Question: Please view the attached image , inside StackPane number "1" , i added an image which called "Icon" , and i changed its Y Position to be at the top of StackPane , but what happened that the extra of Image Icon didn't be hidden automatically although of setting max size to the StackPane ,
so what i want to do is to hide the outage of StackPane , as shown in StackPane number "2" ,
Notice : i made StackPane number "2" using photoshop , to explain what i mean
Thank you ,

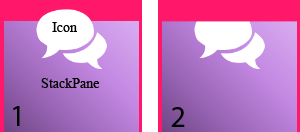
Answer: what you explain here is a feature of the JavaFX SceneGraph: A Child node can be drawn outside of the bounds of it's parent. I you want to cut the edges you need to use the setClip(...) method of the Node class. A example can be found here: <URL>